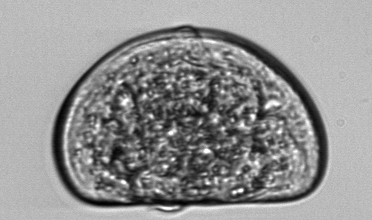
Label: shellfish_larvae